Interaction volume radius: 10 \u00c5
Interaction volume height: 10 \u00c5
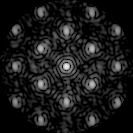
Disorder parameter: 0.2982